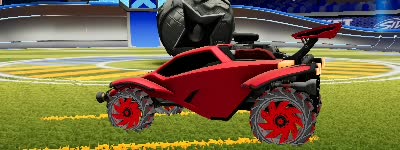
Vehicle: octane